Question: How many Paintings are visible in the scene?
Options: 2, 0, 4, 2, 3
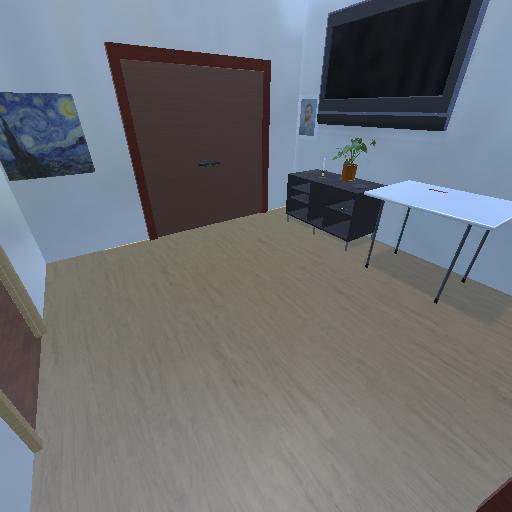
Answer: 2